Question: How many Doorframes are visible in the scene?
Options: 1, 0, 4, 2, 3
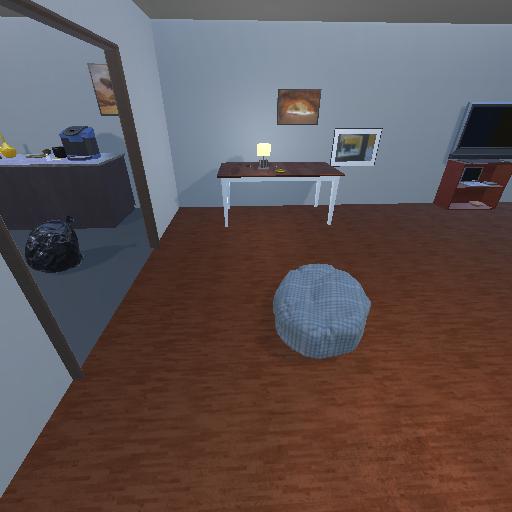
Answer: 1